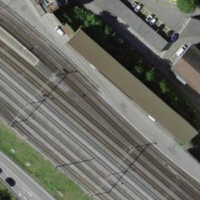
EUNIS habitat code: 57
Species observed at this site:
Falco tinnunculus